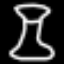
Label: hourglass